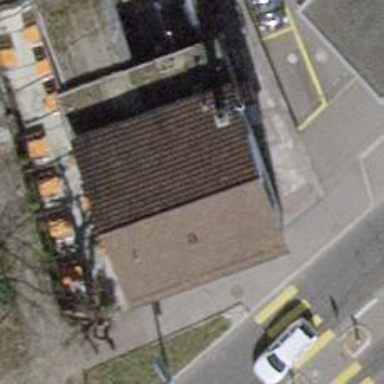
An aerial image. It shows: Restaurant.